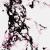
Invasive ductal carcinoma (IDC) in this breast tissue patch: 0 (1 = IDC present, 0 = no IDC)